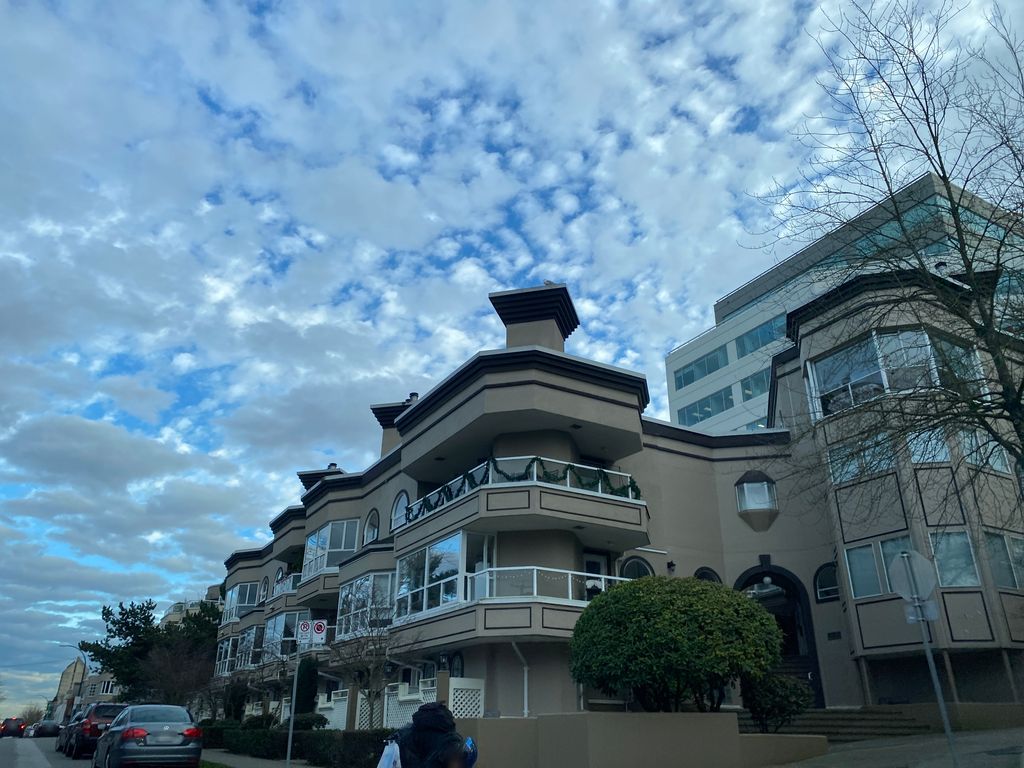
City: vancouver